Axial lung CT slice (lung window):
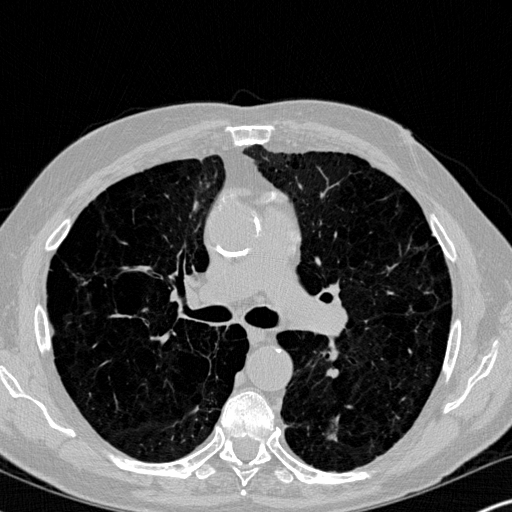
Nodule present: yes
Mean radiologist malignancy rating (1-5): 3.5